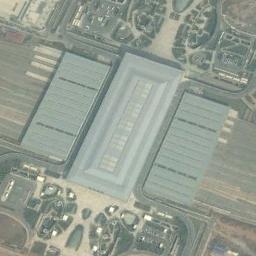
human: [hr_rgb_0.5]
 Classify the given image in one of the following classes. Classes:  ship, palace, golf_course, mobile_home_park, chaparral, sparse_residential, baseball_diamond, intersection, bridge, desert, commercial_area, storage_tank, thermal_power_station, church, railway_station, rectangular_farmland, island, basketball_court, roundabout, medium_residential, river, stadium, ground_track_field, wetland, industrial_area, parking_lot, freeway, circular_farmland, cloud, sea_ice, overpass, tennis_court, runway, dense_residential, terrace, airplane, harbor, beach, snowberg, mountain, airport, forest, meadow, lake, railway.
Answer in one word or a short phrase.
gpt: railway_station